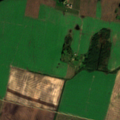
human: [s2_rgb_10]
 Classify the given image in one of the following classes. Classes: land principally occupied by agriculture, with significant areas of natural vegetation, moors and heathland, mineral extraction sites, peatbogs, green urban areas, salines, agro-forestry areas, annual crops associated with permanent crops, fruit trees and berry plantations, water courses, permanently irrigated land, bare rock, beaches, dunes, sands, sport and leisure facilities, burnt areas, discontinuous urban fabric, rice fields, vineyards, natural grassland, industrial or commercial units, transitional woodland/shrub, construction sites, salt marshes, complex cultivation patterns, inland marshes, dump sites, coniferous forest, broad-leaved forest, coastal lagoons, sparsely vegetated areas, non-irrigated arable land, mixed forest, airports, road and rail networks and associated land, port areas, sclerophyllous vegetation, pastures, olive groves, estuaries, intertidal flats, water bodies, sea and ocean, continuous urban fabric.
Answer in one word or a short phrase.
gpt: non-irrigated arable land